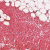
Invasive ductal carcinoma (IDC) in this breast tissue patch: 0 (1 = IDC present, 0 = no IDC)